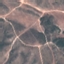
Label: HerbaceousVegetation